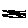
Label: line